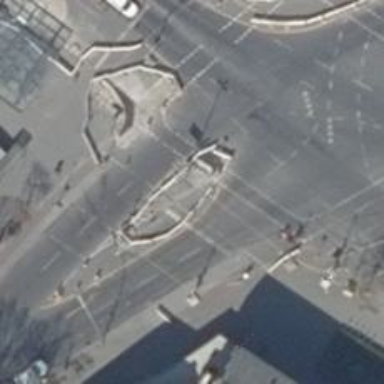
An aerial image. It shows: Asphalt footway on traffic island.